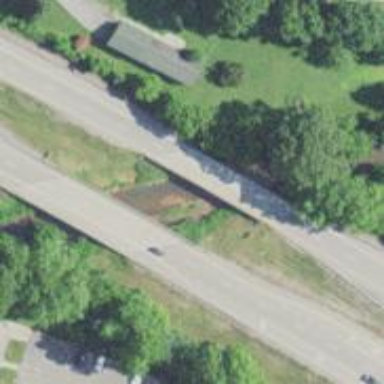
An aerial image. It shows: Bridge over trunk highway with expressway.